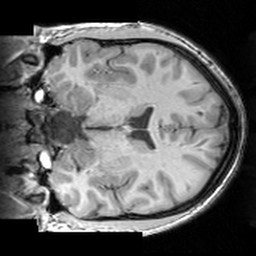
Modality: T1w
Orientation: coronal
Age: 18
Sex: male
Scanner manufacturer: siemens
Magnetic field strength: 3 T
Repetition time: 1.63 s
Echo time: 0.00311 s